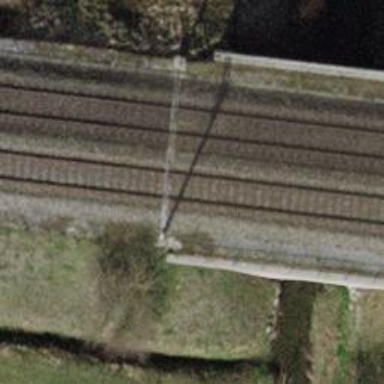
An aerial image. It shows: Bridge with electrified railway tracks featuring contact line.